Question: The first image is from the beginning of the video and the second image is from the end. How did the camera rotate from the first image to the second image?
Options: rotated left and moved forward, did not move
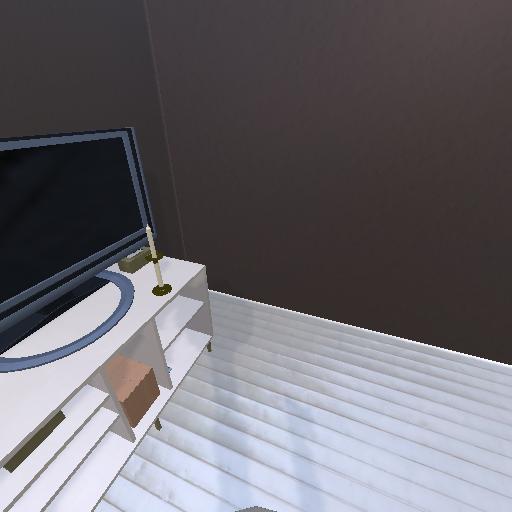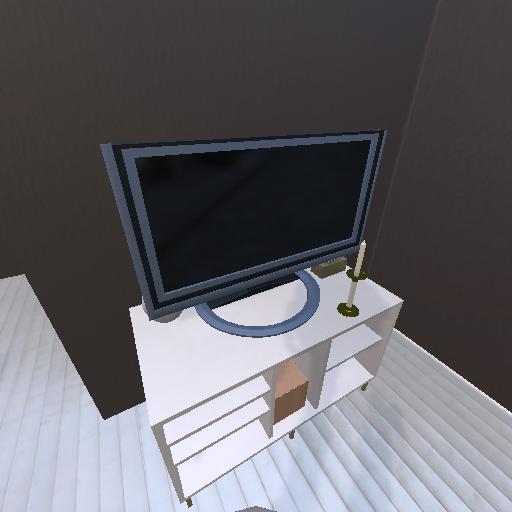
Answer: rotated left and moved forward